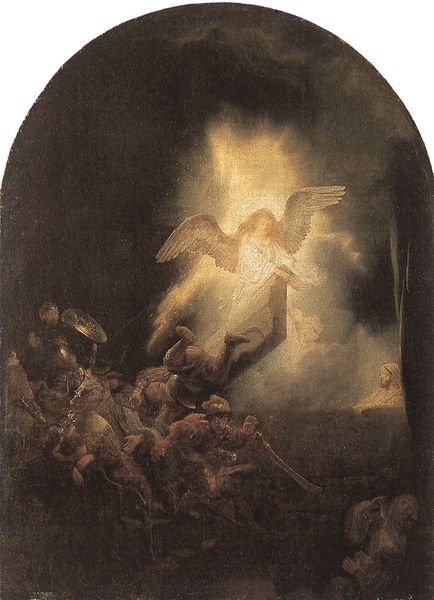
Titel: Die Auferstehung Christi
Künstler: Harmensz van Rijn Rembrandt
Institution: München, Alte Pinakothek
Schlagwörter: dunkel, feder, flügel, gemälde, gott, himmel, weiß, wolken, menschen, hell, licht, nacht, wolke, malerei, bart, falten, federn, stein, kirche, haare, engel, düster, bogen, mauer, dunst, rundbogen, schlacht, soldaten, faltenwurf, knochen, abwenden, schild, lichtstrahl, schwert, durcheinander, soldat, tote, furcht, getümmel, ritter, altar, beugen, christus, fall, erscheinung, maria, wandbild, heiland, hirten, erzengel, lichtschein, auferstehung, altarbild, retten, rettung, himmelfahrt, verkündigung, geburt, ducken, umgeworfen, gabriel, himmelfart, wegducken, letztes gericht, fegfeuer, getümmrl